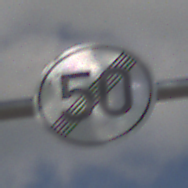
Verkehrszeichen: EndeGeschwindigkeit50
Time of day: Midday
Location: Outdoor (RoadRail)
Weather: PartlyCloudy
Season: NotSpecified
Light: Natural